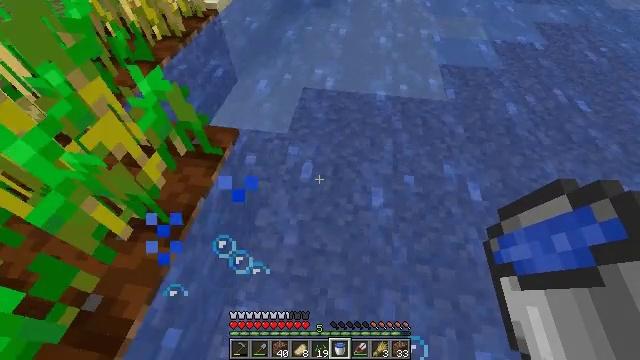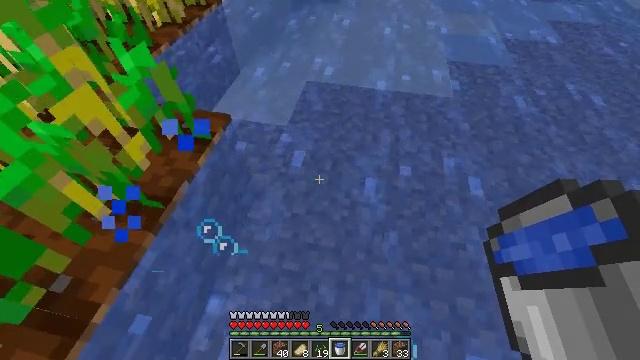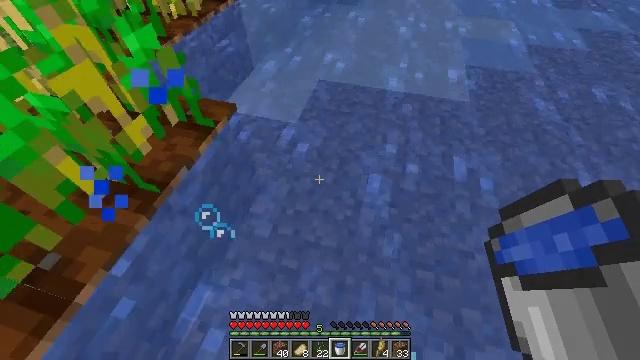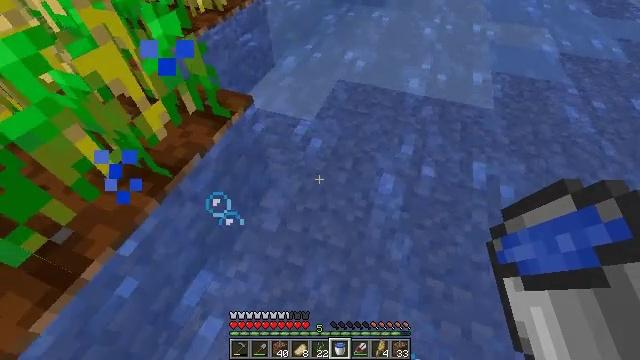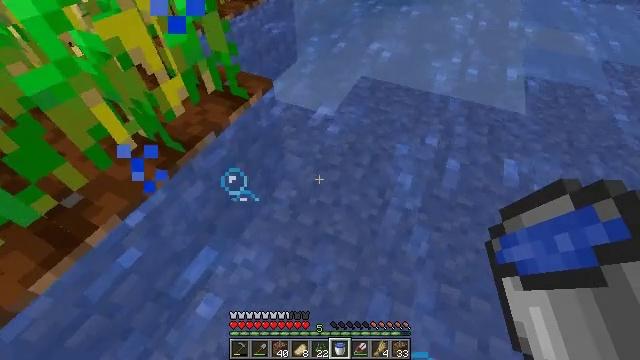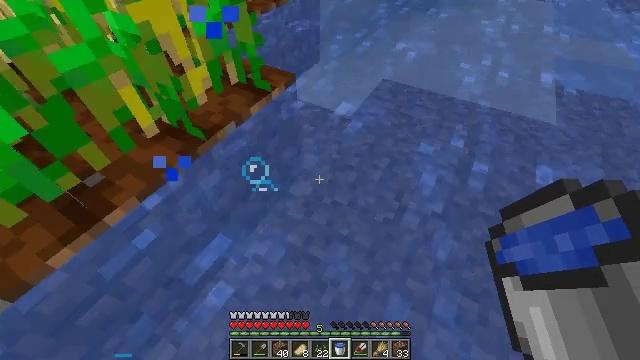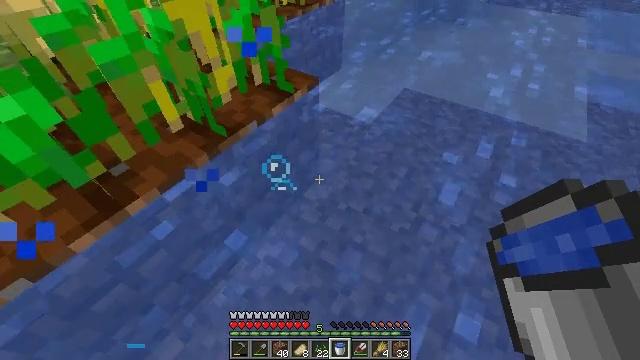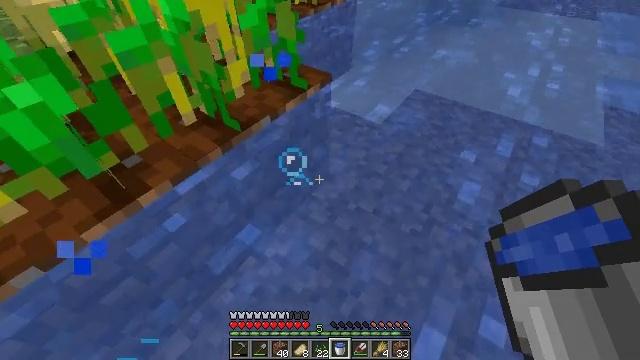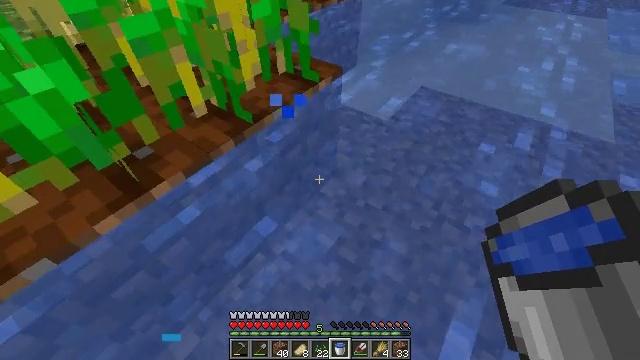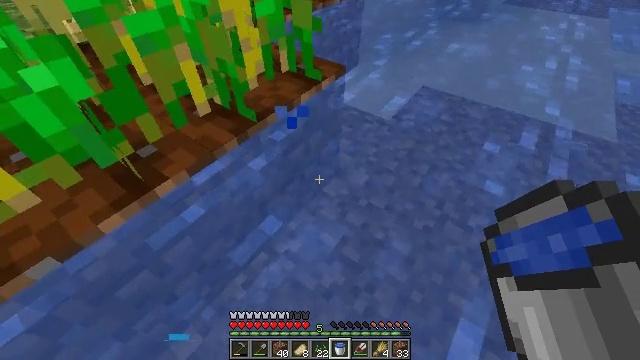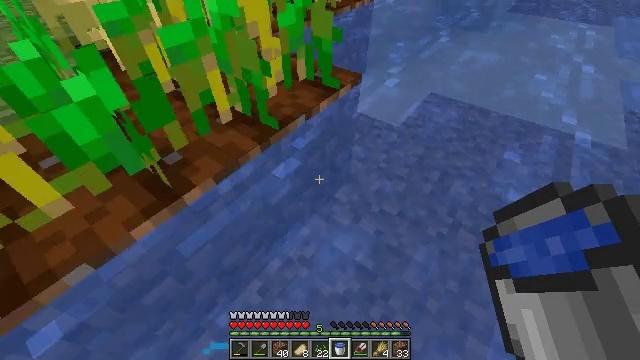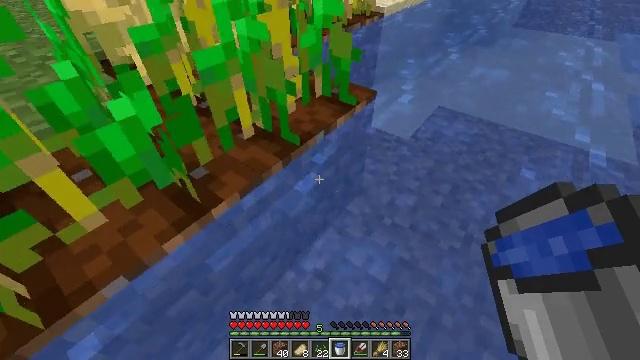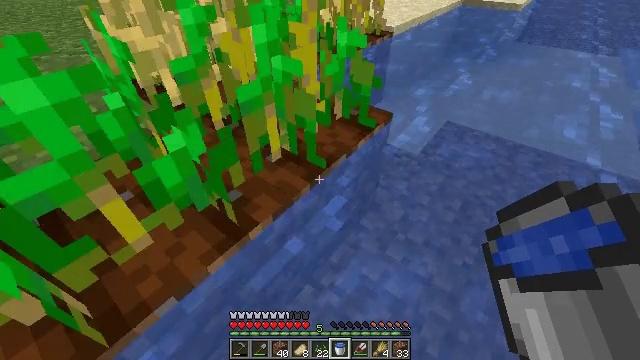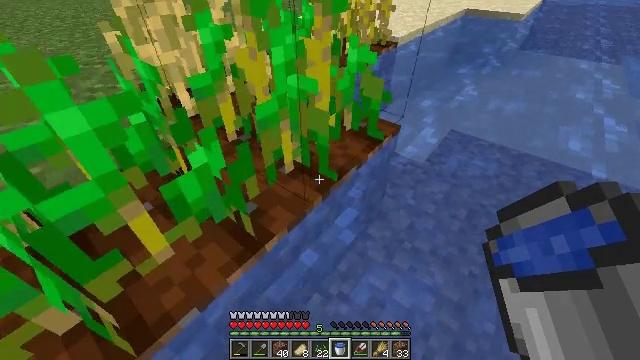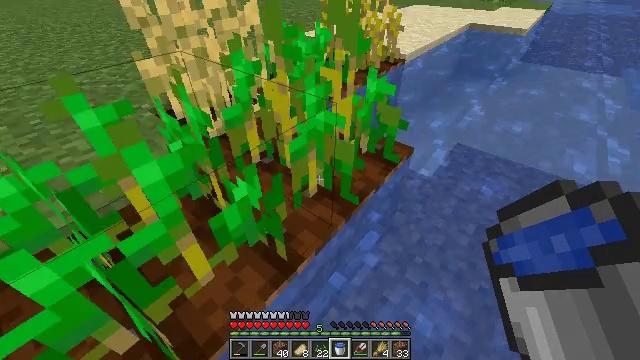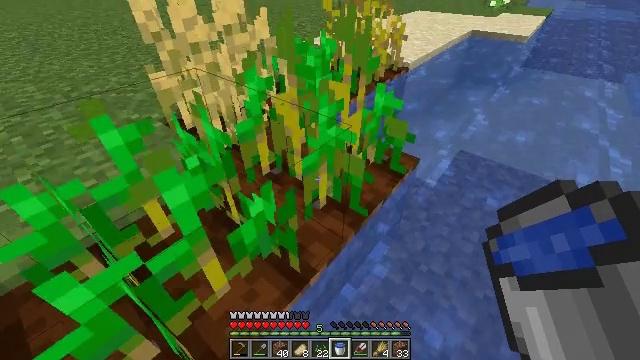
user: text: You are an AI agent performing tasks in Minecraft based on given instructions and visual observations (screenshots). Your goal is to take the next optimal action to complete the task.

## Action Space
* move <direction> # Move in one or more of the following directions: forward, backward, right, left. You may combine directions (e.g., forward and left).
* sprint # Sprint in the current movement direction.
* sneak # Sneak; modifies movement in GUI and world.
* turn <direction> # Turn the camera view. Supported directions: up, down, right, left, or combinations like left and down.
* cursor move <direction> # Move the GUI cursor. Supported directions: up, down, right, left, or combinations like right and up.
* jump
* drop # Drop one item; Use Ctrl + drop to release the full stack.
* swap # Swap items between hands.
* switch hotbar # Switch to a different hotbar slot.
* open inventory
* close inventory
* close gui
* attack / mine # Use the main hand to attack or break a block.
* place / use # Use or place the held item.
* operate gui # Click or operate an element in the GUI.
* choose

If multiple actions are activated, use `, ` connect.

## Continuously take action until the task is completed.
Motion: motion action
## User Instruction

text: Destroy the wheat to collect it.
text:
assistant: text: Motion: turn left
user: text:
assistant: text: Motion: move left, turn left
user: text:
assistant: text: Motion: move left, turn left
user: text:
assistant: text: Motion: move left, turn left
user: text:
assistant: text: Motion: move left, turn left
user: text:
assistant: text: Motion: move left, turn left and up
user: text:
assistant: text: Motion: move left, turn left
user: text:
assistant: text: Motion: move left
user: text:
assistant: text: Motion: move left
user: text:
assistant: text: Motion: move left, turn up, jump
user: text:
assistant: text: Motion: move left, turn up, jump
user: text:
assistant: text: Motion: move left, turn up, jump
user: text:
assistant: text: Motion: move left, jump
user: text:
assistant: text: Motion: move left, jump
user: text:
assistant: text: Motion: move left
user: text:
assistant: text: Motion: move forward and move left
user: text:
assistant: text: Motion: move forward and move left
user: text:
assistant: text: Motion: move forward and move left
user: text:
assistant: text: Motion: move forward and move left
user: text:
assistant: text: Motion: move forward and move left
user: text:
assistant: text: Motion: move forward and move left
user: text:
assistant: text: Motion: move forward and move left
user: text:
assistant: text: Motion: move forward and move left
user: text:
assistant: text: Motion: move forward and move left
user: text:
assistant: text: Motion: move forward and move left, turn right and down
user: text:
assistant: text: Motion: turn right and down
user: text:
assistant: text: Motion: turn down
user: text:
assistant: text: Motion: no_op
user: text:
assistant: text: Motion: no_op
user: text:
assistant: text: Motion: no_op